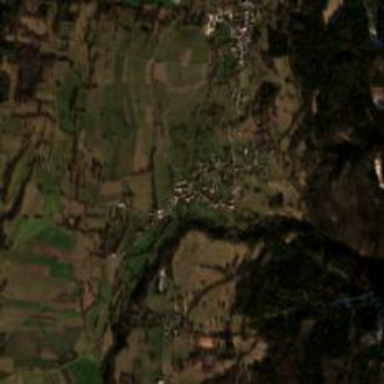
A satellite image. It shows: Small hamlet.